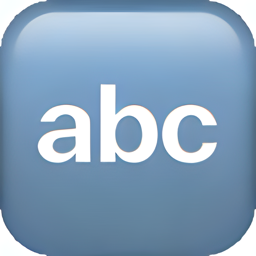
Name: input symbol for latin letters
Emoji: 🔤
Group: Symbols
Sub-group: alphanum